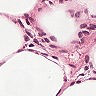
Metastatic tissue present: no